Question: I am trying to create a condition in which basis
> Column Name
Field Name
Field Value
of mysql database, a conditional script should show in - Attached Table

ColumnName - FormId
Fieldname - Listing
Fieldvalue - Listing Value
Below is script
'''
$max = 1;
$listing = JRequest::getInt('listing');
if($listing) {
$db = JFactory::getDBO();
$db->setQuery("SELECT COUNT('SubmissionId') FROM #__rsform_submission_values WHERE 'FormId'='".(int) $formId."' AND 'FieldName'='listing' AND 'FieldValue'='".$listing."' ");
$nrSub = $db->loadResult();
if ($nrSub >= $max) {
$formLayout = '<p>Sorry, no more submissions are accepted for this car.</p>';
}
}
'''
I think am messing up with Fieldvalue column - may be it might not be able to fetch in value. Can someone help and advise pls
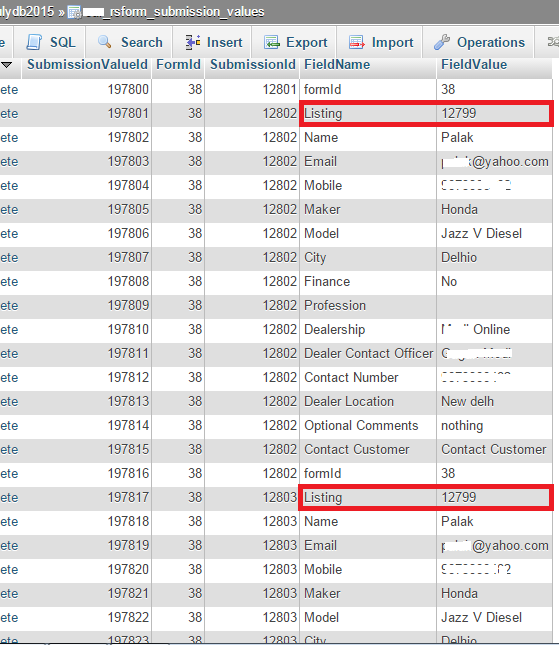
Answer: You are Quering count, it should be column names or '*' for all columns, if you need values, see example below:
'''
$db->setQuery("SELECT * FROM #__rsform_submission_values WHERE 'FormId'='".(int) $formId."' AND 'FieldName'='listing' AND 'FieldValue'='".$listing."' ");
$nrSub = $db->loadAssocList();
print_r($nrSub);
'''
Additionally, Please go through with for ref <URL>
'''
$Query = "SELECT
COUNT('SubmissionId') SubmissionCount, 'FormId', 'FieldName', 'FieldValue'
FROM #__rsform_submission_values
WHERE 'FormId'='".(int) $formId."' AND 'FieldName'='listing' AND 'FieldValue'='".$listing."'
GROUP BY 'FormId', 'FieldName', 'FieldValue'";
$db->setQuery($Query);
$nrSub = $db->loadAssocList();
print_r($nrSub);
'''